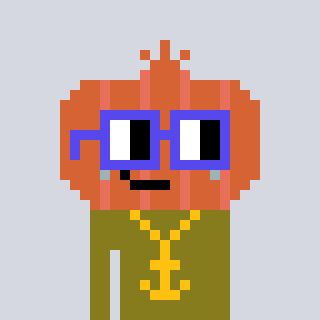
a pixel art character with square blue glasses, a onion-shaped head and a gunk-colored body on a cool background